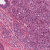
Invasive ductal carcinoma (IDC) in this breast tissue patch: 0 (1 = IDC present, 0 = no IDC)